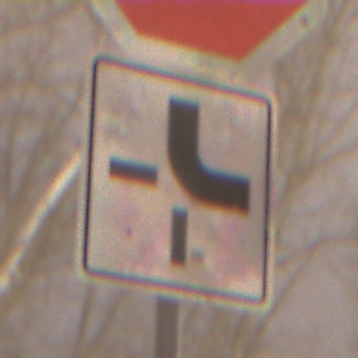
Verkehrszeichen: VerlaufVorfahrtsstrasse4
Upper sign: Stop
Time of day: Night
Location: Outdoor (Urban)
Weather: Overcast
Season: Winter
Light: Artificial